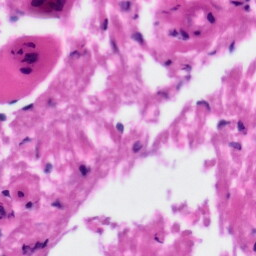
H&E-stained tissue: Tonsil